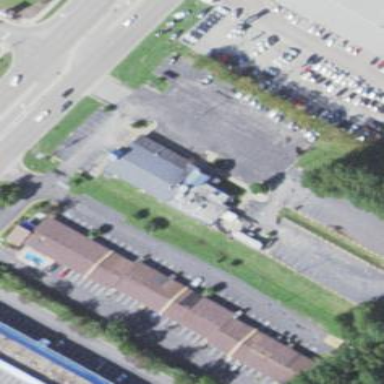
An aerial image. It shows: Building that is motel.